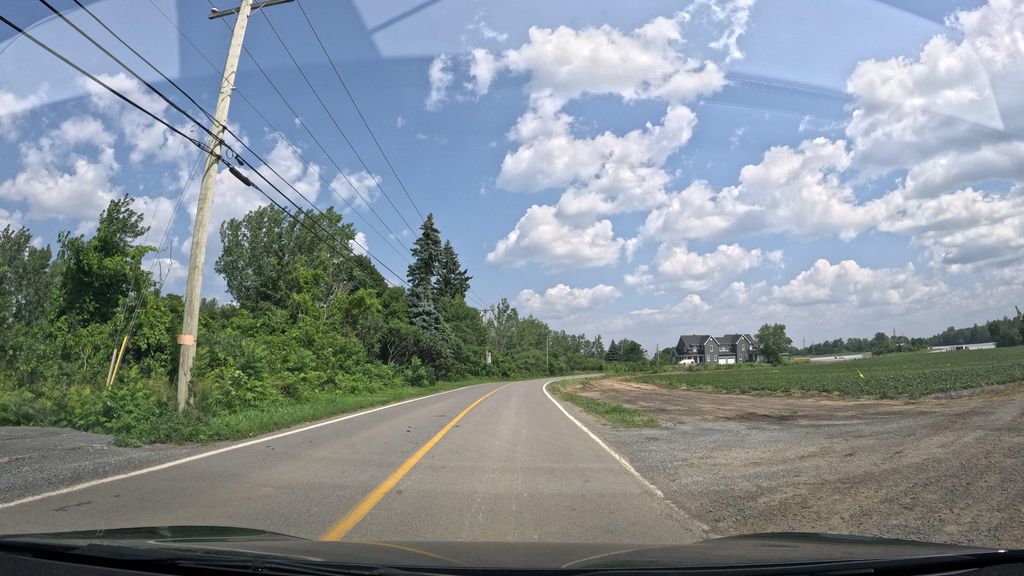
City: montreal